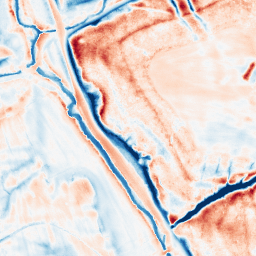
Category: classical
Decomposition family: uniform
Decomposition parameters: size: 20
Upsampling method: quartic
Upsampling parameters: scale: 4
Upsampling scale: 4